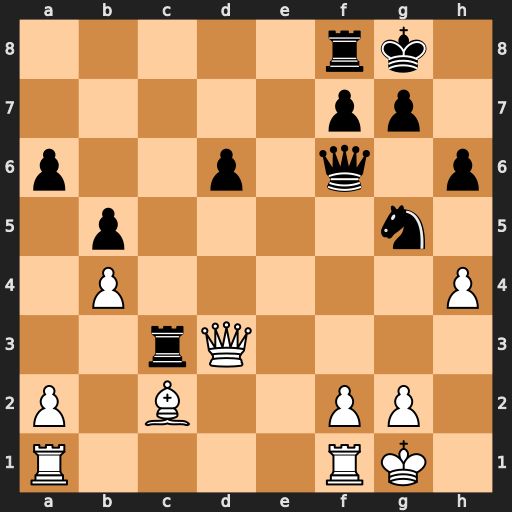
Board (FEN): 5rk1/5pp1/p2p1q1p/1p4n1/1P5P/2rQ4/P1B2PP1/R4RK1
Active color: w
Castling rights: -
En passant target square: -
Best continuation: hxg5 Rxd3 gxf6